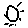
Label: sun